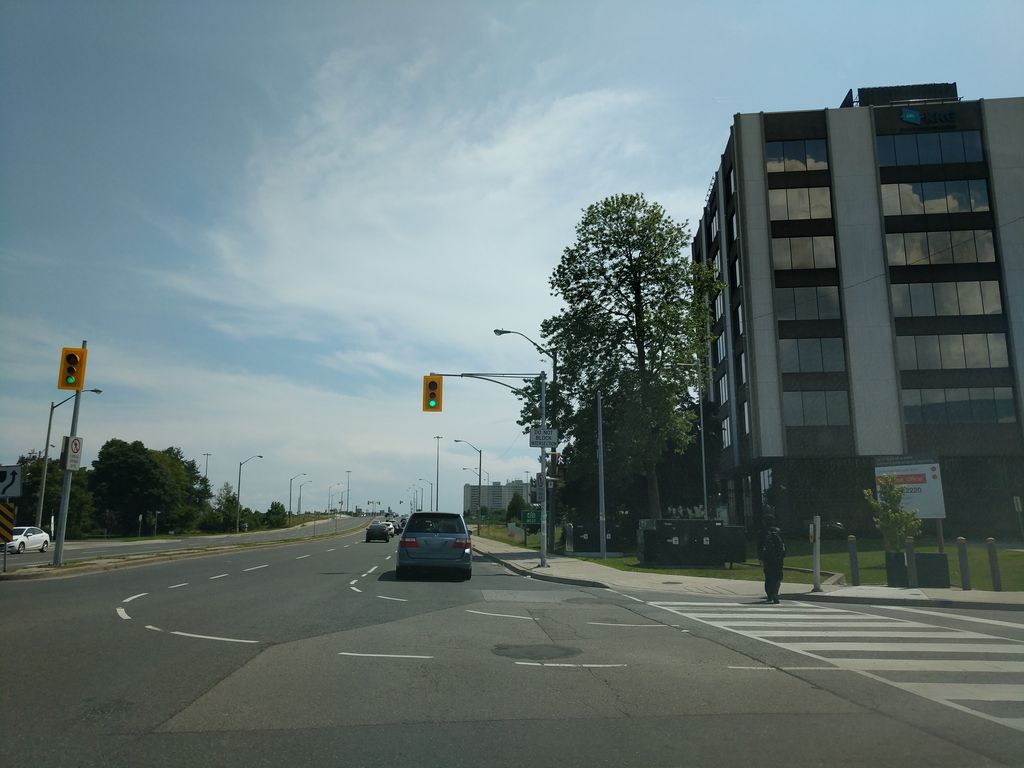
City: toronto